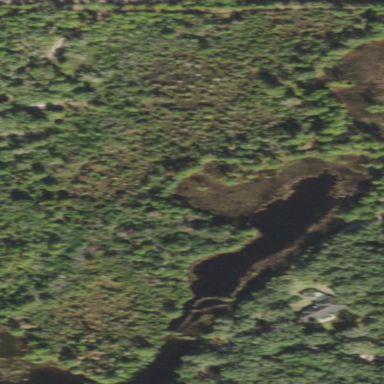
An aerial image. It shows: Swampy wetland area.